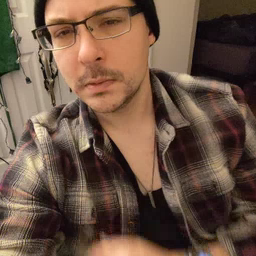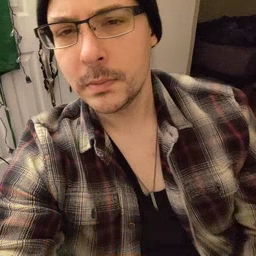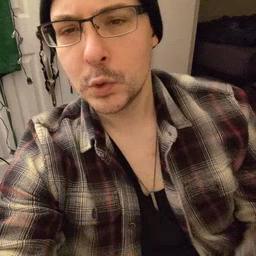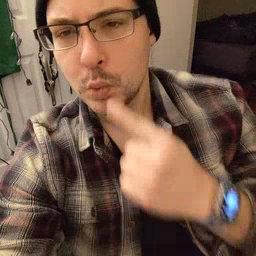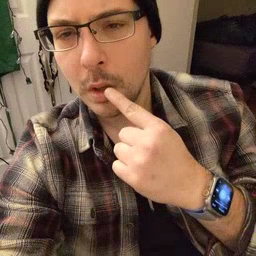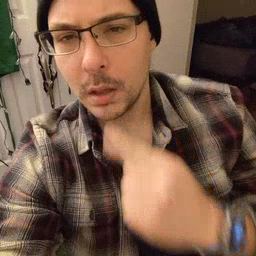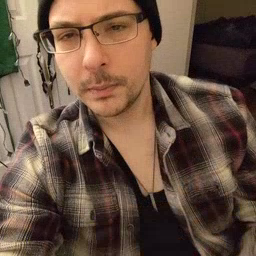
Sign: tooth